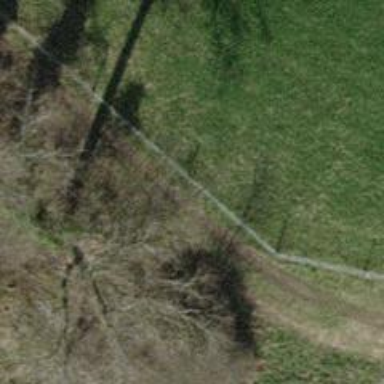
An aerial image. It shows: Fence is in the image.